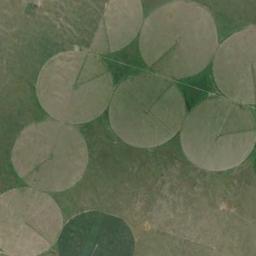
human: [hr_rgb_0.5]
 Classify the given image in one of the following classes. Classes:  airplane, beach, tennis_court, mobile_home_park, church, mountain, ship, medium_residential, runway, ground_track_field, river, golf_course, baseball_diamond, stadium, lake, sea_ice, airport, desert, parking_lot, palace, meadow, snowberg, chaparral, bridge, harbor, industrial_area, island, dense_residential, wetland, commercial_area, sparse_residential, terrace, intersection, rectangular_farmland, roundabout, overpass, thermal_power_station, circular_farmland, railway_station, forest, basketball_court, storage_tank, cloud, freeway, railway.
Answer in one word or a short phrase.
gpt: circular_farmland